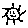
Label: sun